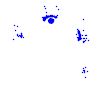
Particle: electron